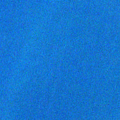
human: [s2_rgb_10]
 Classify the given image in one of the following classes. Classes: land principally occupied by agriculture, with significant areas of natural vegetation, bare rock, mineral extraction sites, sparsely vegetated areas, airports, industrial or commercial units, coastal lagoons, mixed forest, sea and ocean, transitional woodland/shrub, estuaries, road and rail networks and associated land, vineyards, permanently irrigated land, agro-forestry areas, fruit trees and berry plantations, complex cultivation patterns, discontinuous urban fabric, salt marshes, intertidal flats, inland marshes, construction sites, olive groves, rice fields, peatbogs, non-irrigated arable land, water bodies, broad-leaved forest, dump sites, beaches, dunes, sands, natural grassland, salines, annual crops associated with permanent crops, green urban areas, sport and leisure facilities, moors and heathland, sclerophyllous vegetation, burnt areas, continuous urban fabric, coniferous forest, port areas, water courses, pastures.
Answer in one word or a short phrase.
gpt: sea and ocean